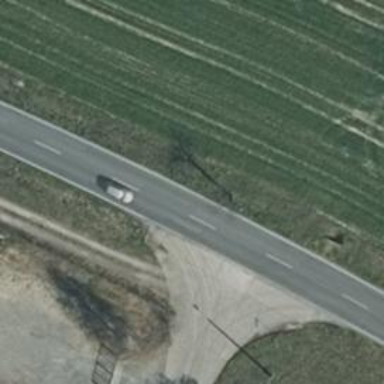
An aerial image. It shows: Secondary road with asphalt surface.